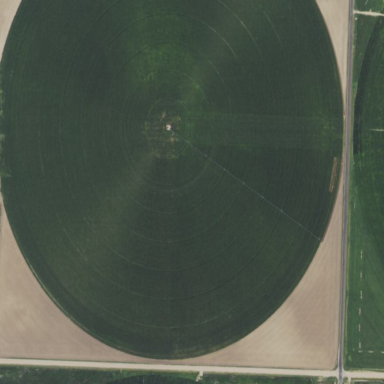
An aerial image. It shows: Farmland with irrigation using center pivot system.